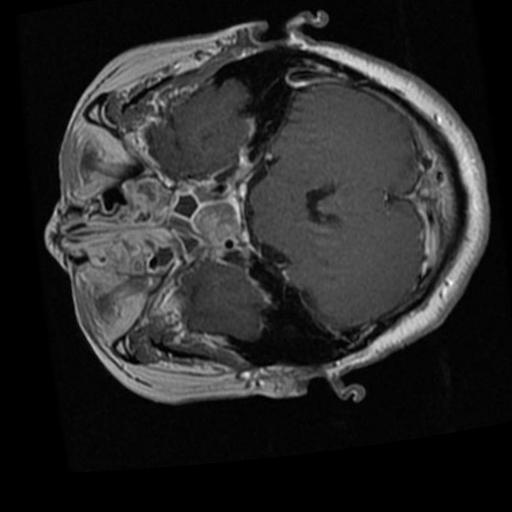
Label: brain_tumor